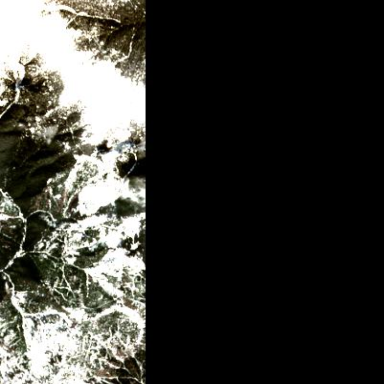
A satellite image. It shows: Coniferous forest area.